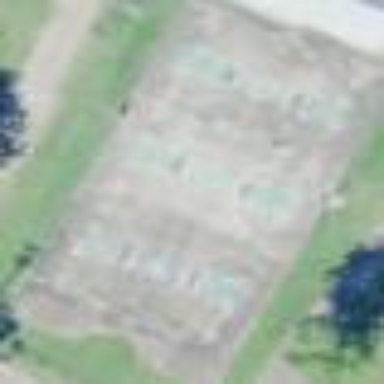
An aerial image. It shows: Basketball court located in leisure land pitch.